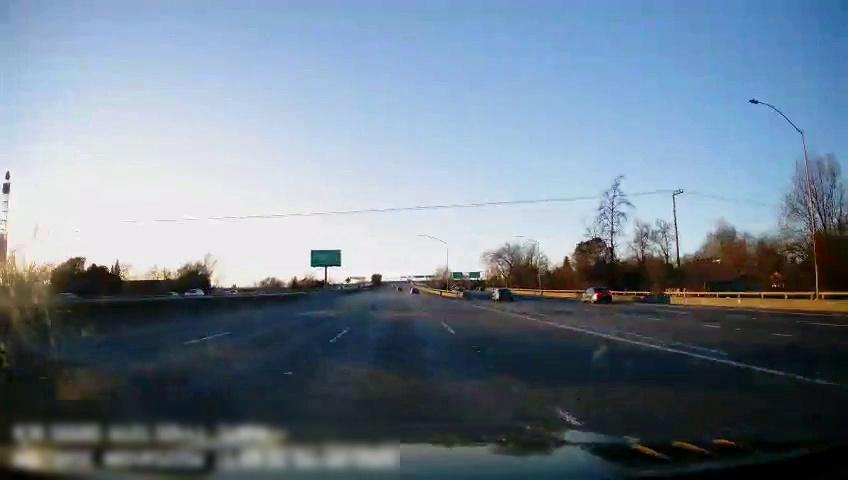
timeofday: Day
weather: Sunny
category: Drivable Space
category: Vehicles | Car
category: Vehicles | Car
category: Vehicles | Car
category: Vehicles | SUV
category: Lanes | Current Lane
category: Lanes | Current Lane
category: Lanes | Alternate Lane
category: Lanes | Alternate Lane
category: Lanes | Alternate Lane
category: Lanes | Alternate Lane
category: Lanes | Alternate Lane
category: Lanes | Alternate Lane
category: Traffic | Signs
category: Traffic | Signs